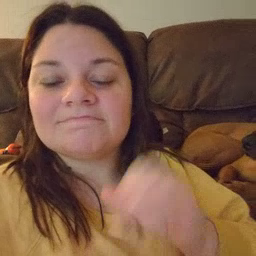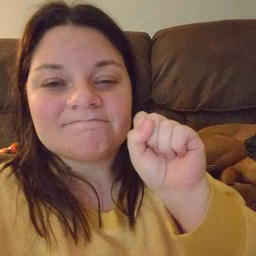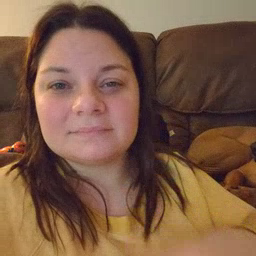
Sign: yes